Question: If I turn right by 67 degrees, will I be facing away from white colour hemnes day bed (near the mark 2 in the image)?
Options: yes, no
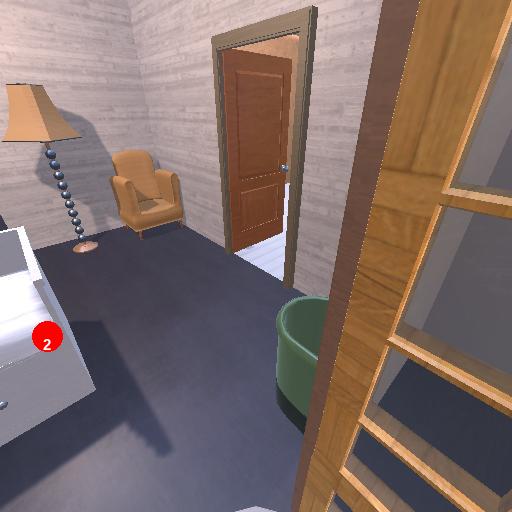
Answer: yes